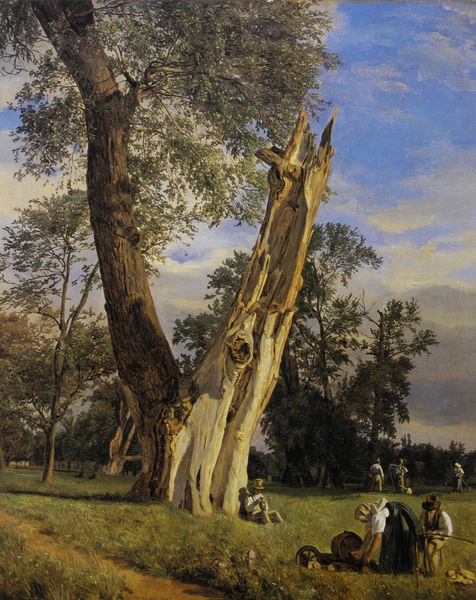
Titel: "Parthie aus dem Prater"
Künstler: Ferdinand Georg Waldmüller
Standort: Österreich
Institution: Privatbesitz
Schlagwörter: baum, blau, blätter, gemälde, himmel, laub, mann, schatten, wolken, bäume, frauen, grün, landschaft, menschen, ocker, sand, sitzen, äste, abend, frau, grau, holz, hut, licht, männer, gras, park, rasen, tuch, weg, wiese, wolke, haube, malerei, alt, trinken, baumstamm, erde, feld, horizont, morgen, natur, stamm, weide, pfad, sonne, boden, kind, musik, wald, arbeit, bauern, kinder, deutschland, magd, sommer, ernte, feldarbeit, furchen, heu, mittag, idylle, pause, picknick, rast, rad, romantik, constable, sturm, draussen, freizeit, korb, junge, frühling, bücken, hocken, sonnig, flöte, landschaftsbild, ländlich, blauer himmel, lanschaft, blitz, rinde, blattwerk, landwirtschaft, zerstört, eiche, knorrig, hirte, hirten, stumpf, zerbrochen, abendröte, baumstumpf, blitzeinschlag, hirtenjunge, jin, morgenröte, morsch, sense, zapfen, faß, baume, bruch, vesper, mähen, sensen, fas, pasue, 19. jahrhundert